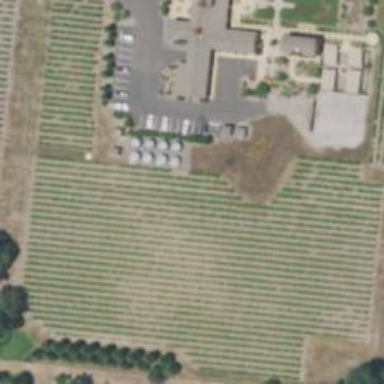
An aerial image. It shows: Vineyard with grape crops.